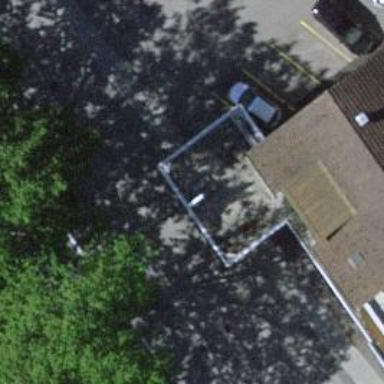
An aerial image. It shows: Car repair shop.